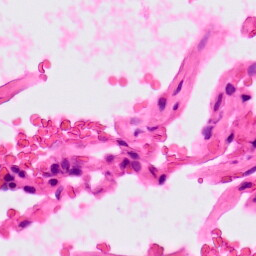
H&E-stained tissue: Lung